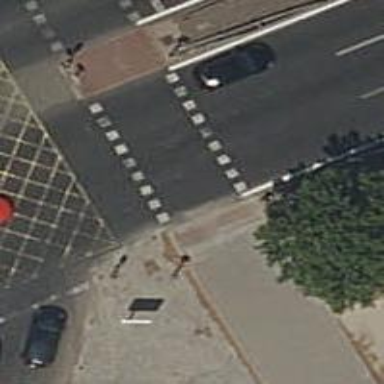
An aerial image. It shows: Road crossing with traffic signals.